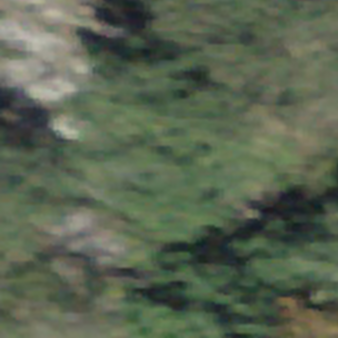
Label: other